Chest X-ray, PA view. Patient: 14 years old, sex M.
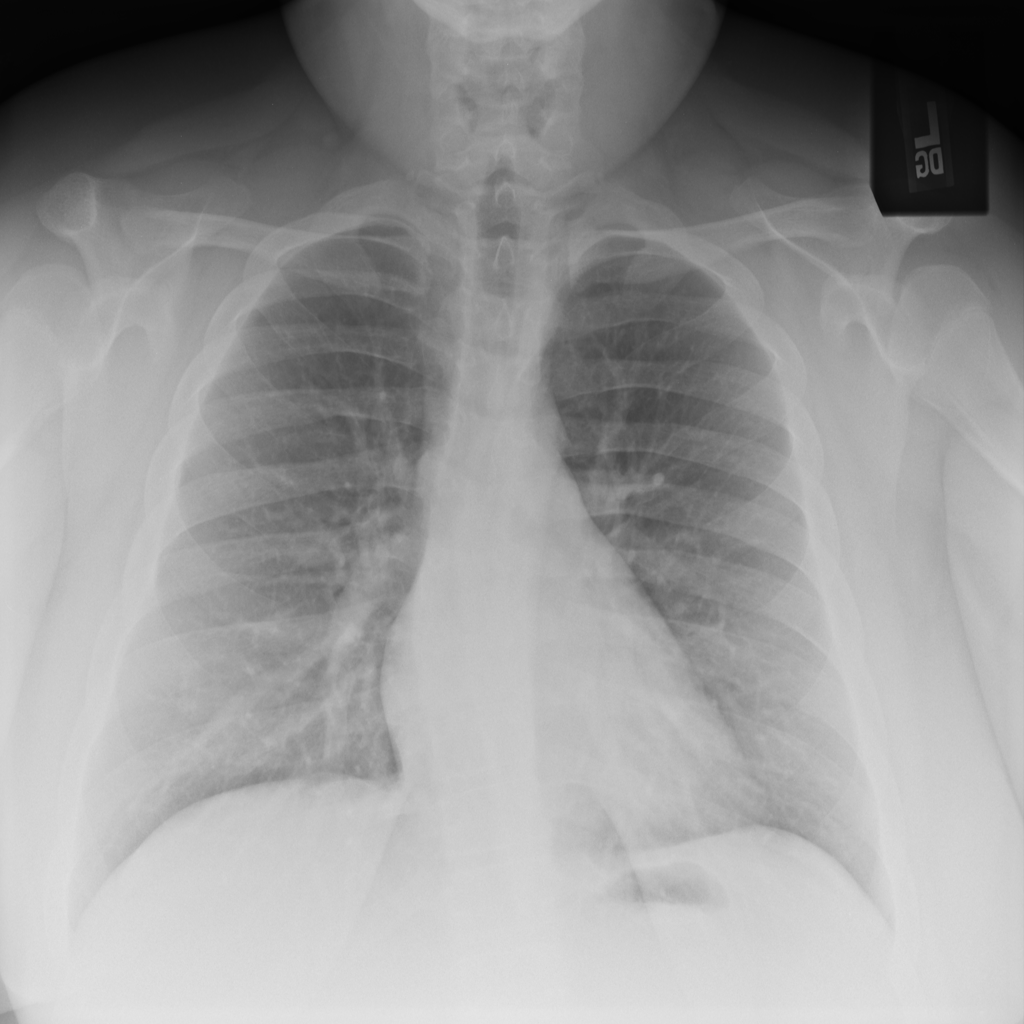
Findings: No Finding